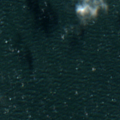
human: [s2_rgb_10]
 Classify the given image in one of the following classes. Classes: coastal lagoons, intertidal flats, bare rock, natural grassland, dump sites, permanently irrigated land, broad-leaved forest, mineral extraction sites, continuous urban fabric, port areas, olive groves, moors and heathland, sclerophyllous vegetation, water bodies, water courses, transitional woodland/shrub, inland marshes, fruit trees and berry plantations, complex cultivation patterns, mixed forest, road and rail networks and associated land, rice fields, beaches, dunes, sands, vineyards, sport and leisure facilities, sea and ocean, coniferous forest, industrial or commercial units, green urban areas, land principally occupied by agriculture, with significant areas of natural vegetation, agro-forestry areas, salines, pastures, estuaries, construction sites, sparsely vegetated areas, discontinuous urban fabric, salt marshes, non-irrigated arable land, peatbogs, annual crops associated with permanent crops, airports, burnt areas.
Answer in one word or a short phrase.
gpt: sea and ocean